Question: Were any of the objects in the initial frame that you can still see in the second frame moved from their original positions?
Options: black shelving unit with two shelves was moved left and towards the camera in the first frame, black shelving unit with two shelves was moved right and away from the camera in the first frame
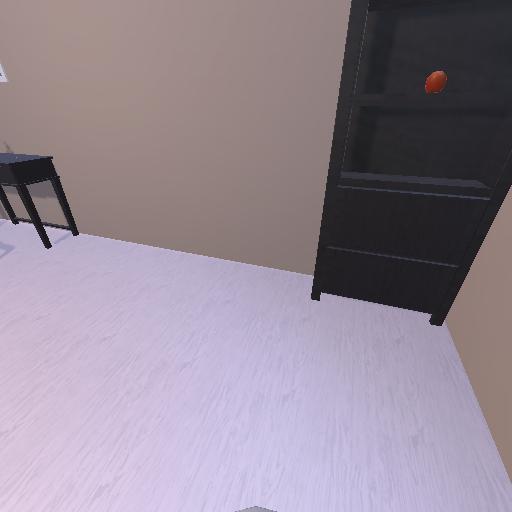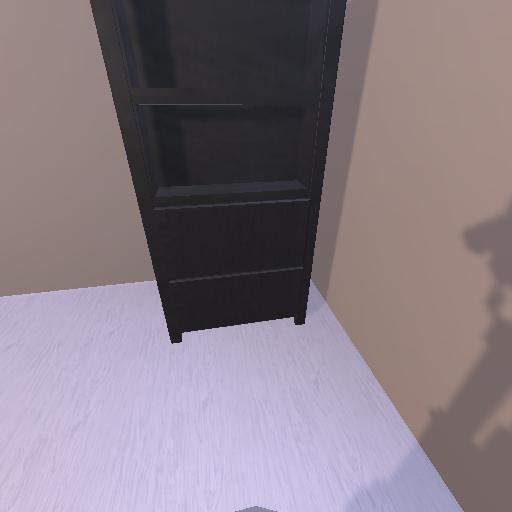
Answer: black shelving unit with two shelves was moved left and towards the camera in the first frame